Question: Hi all I am using high stock to visualise my data. In that plot line is hiding behind the trend.is there is any way to show the plot line above the trend. and also movement of plot line become hindrance when the chart is loaded with large data sets.

I have attached image for reference. Here plot line is hiding behind the trend.
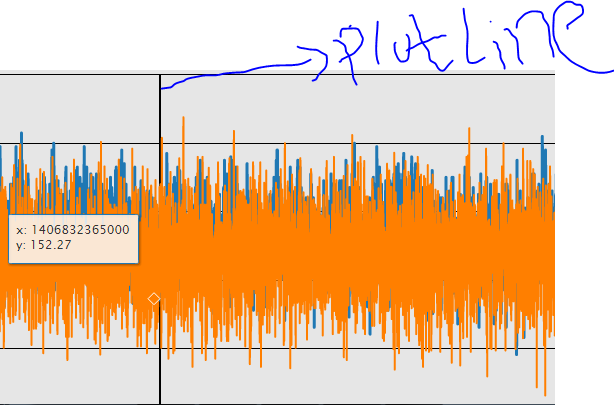
Answer: You should use the 'zIndex' option of plotLines to solve this problem.
'''
yAxis: {
plotLines: [{
color: '#FF0000',
width: 2,
value: 80,
zIndex: 5
}]
}
'''
You can see the live example in this <URL>.